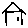
Label: house